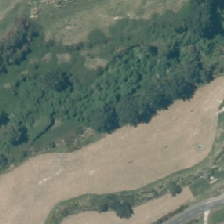
Land cover: deciduous_hardwood